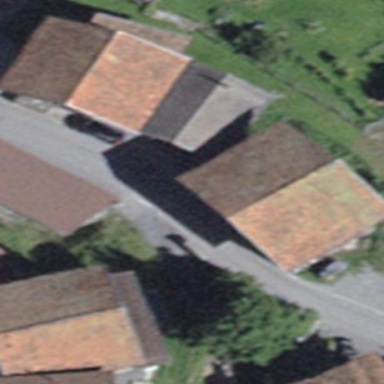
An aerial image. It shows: Shed building.